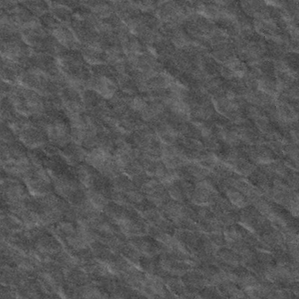
Label: frost